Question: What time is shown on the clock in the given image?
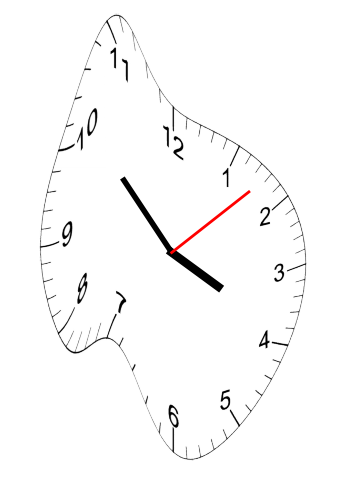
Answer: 03:52:08